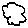
Label: cloud